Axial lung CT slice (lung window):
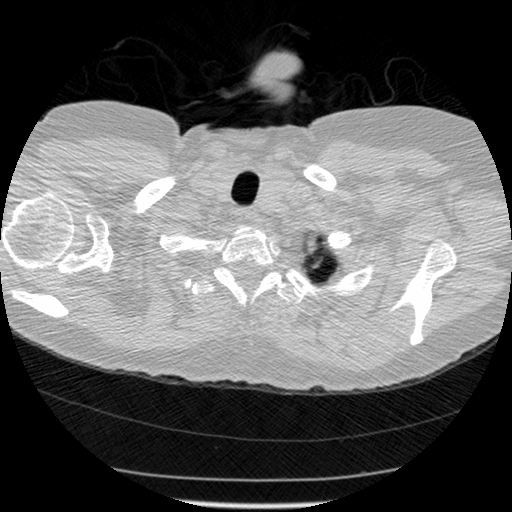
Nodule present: no